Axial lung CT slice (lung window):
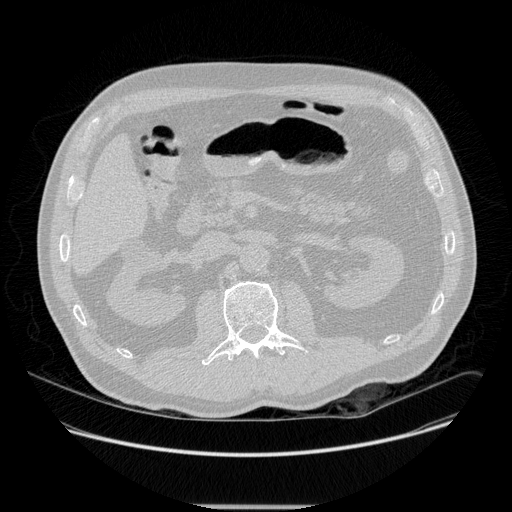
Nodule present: no